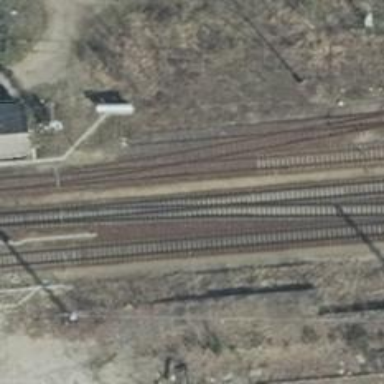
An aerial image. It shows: Railway track with contact line for electrification.